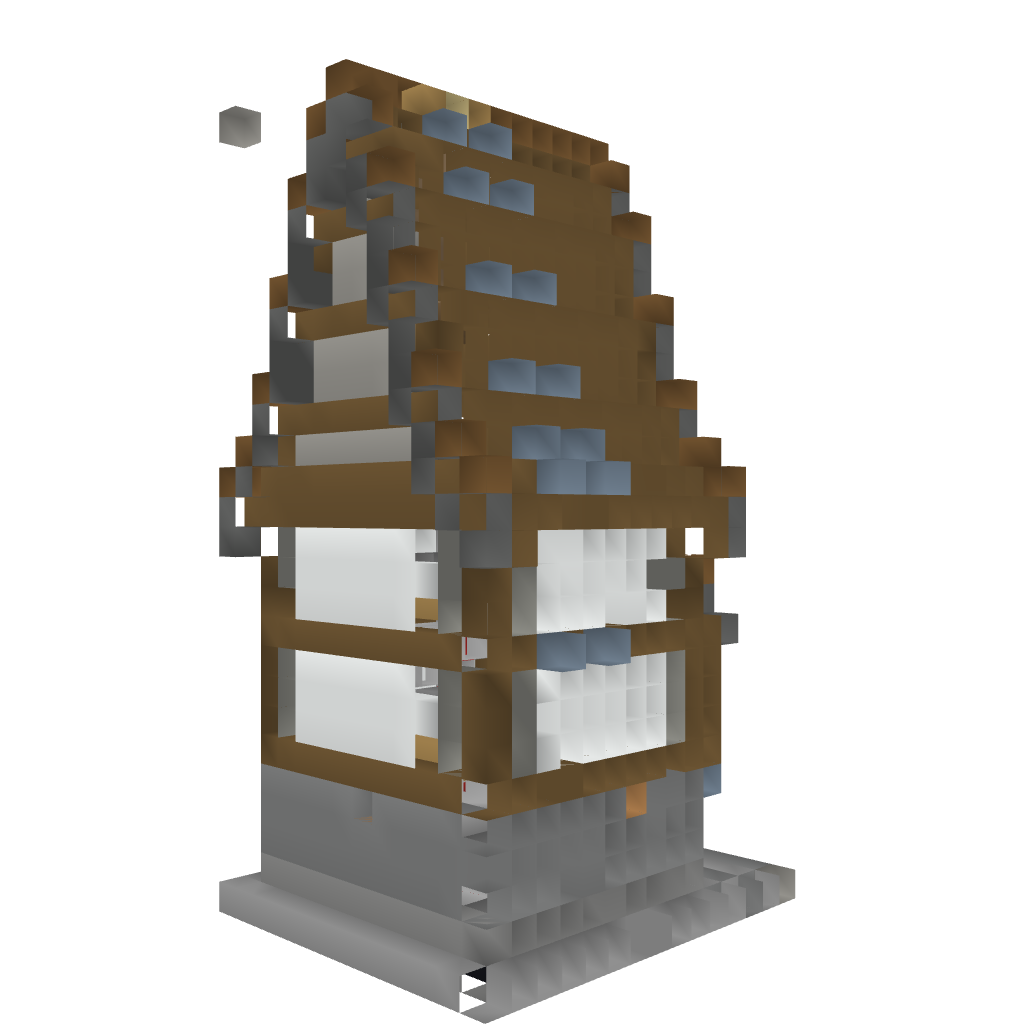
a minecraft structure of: Pretty Little Shop